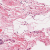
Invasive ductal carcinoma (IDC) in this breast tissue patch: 0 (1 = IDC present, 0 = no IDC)